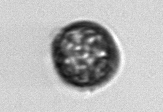
Label: Thalassiosira